Question: Here is part of my Entity Model which I just generated from a MySql database. My question is why are the tables UserNotes and UserLoginHistory coming out as Zero to One. When I change them to many (collection of usernotes) I get the error:
> Error 1 Error 113: Multiplicity is not valid in Role 'user_notes' in relationship 'UserIdFKeyNotes'. Because the Dependent Role refers to the key properties, the upper bound of the multiplicity of the Dependent Role must be 1. C:\PerforceWorkspace\Web Services\UserDatabaseManipulation\Entity\ServicesModel.edmx 154 11 UserDatabaseManipulation
In terms of foreign keys the user id in all tables references the userid in the user table.

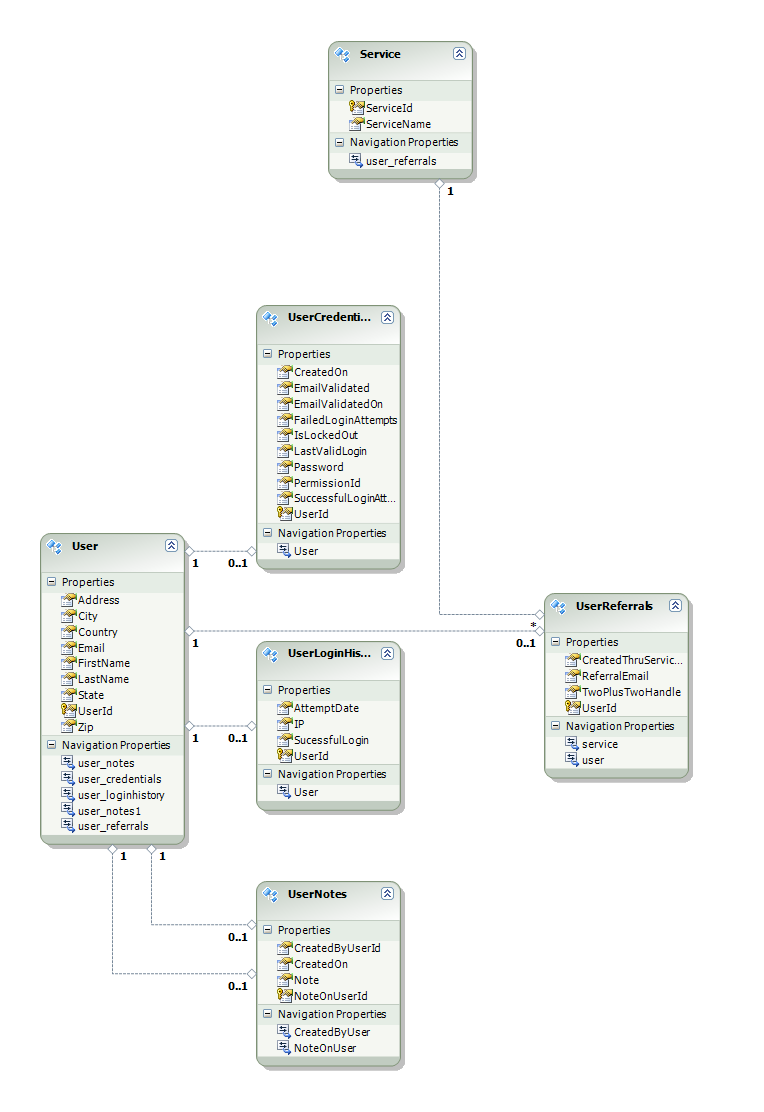
Answer: UserId in UserLoginHistory is primary key. It means that only 1:0..1 relation is valid because multiple records with the same user id cannot exist in history table.